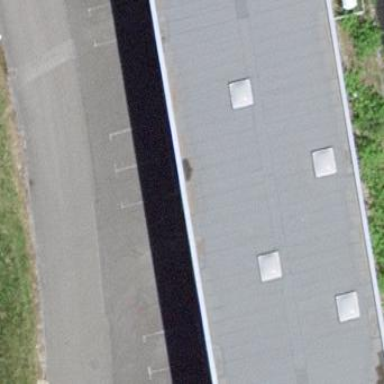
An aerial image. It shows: Industrial building.